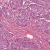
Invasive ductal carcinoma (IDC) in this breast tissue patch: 1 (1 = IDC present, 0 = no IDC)